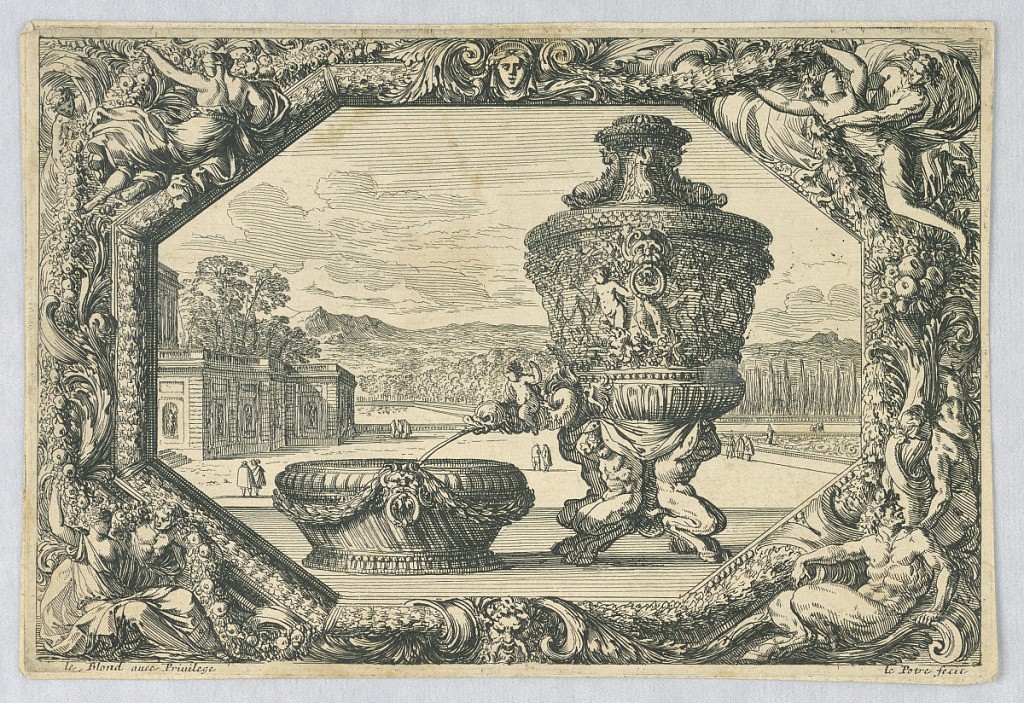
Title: An Urn and Bowl in Eschutcheon, from "Fontaines, Cuvettes et Cartouches"
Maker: Jean Le Pautre, French, 1618–1682
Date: ca. 1650
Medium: Etching on paper
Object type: Print
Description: A: = Jombert 106, 4 but with the address ''le Blond'', which replaced an earlier one. Without ''4''. B: = J. 10, 4, but with the address ''le Blond.''